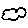
Label: cloud